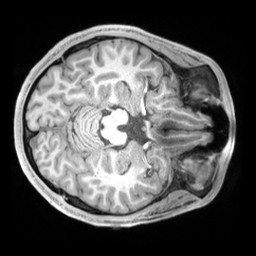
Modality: T1w
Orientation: axial
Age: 22
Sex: male
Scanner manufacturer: siemens
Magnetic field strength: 3 T
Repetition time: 2.2 s
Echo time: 0.00218 s